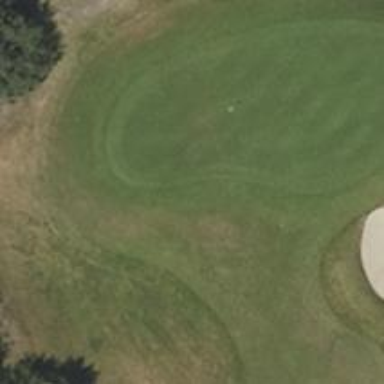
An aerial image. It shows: Golf green.